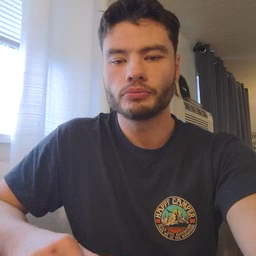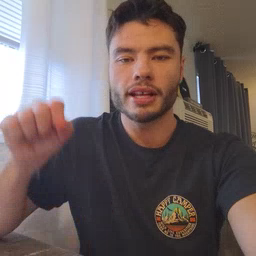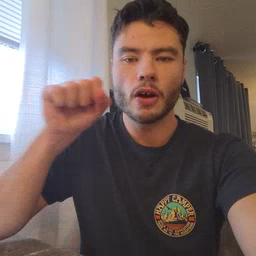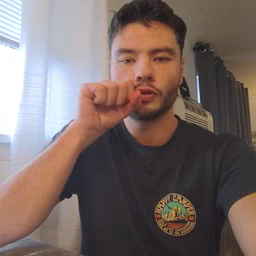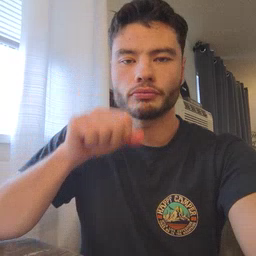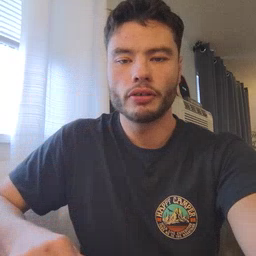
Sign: carrot